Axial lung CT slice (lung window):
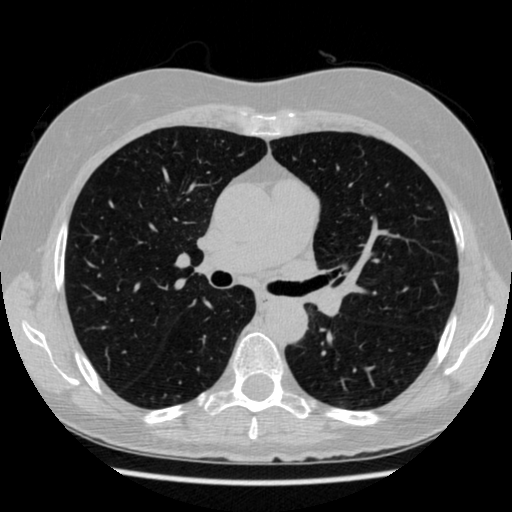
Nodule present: no